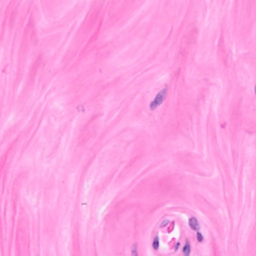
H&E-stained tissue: Breast